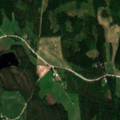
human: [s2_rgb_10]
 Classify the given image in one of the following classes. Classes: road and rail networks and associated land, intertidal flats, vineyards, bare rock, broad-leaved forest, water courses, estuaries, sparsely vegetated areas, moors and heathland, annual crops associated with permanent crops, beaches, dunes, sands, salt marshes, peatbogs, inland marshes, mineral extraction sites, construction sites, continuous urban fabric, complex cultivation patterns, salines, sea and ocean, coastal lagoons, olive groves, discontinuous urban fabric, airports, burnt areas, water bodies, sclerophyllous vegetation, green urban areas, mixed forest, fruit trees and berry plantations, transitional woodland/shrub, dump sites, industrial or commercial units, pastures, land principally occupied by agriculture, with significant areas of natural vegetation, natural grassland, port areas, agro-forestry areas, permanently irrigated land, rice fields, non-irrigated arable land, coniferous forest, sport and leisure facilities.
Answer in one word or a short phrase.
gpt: non-irrigated arable land, land principally occupied by agriculture, with significant areas of natural vegetation, broad-leaved forest, coniferous forest, mixed forest